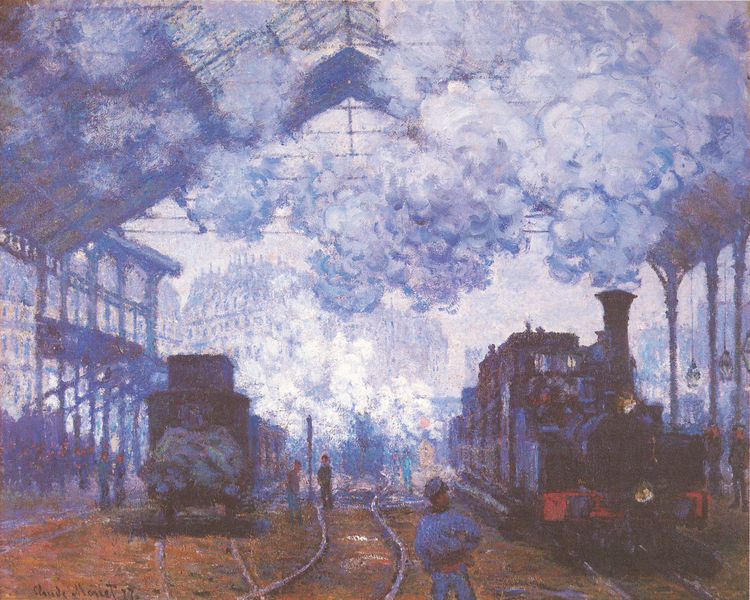
Titel: La Gare Saint-Lazare, arrivée du train
Künstler: Claude Monet
Standort: Boston (Massachusetts)
Institution: Fogg Art Museum
Schlagwörter: blau, gemälde, himmel, mann, weiß, wolken, dreieck, grün, impressionismus, menschen, stadt, braun, fenster, glas, grau, hut, lampen, laterne, laternen, licht, männer, paris, schwarz, säulen, dach, gebäude, haus, rot, malerei, anzug, mütze, architektur, mensch, öl, häuser, qualm, rauch, arbeit, kamin, schornstein, zwei, zug, lila, violett, schlot, scheinwerfer, arbeiter, industrie, abfahrt, dampf, impressionistisch, monet, metall, warten, halle, eisen, schmutz, gerüst, ruß, uniform, bahnhof, fahren, wartende, bahn, eisenbahn, konstruktion, lok, lokomotive, verkehr, claude monet, bahnsteig, dampflok, dampflokomotive, geleise, gleis, gleise, lock, schiene, schienen, wagons, ankunft, reisende, glasdach, stahl, träger, streben, bahnen, kessel, eisenbau, bahnhofshalle, dampfmaschine, skelettbau, dampflock, wagon, personal, racuh, züge, mone, schaffner, eisenbahnen, lichtstudie, lokführer, lokomotiven, graoßstadt, wagone, dampflokomotiven, locks, weiche, gleisarbeiter, st lazare, bahnschiene, eisenbahndepot, schienenverkehr, loks, look, gleisse, stahlträgerbau, claude moent